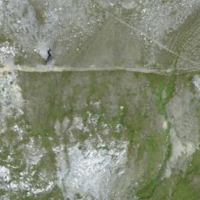
EUNIS habitat code: 31
Species observed at this site:
Pernis apivorus
Motacilla cinerea
Aquila chrysaetos
Anthus spinoletta
Milvus milvus
Phoenicurus ochruros
Passer domesticus
Falco tinnunculus
Lagopus muta